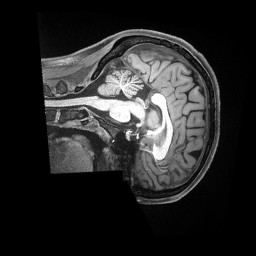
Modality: T1w
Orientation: sagittal
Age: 22
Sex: female
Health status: ill
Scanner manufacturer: siemens
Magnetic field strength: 3 T
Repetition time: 2.5 s
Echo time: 0.00181 s